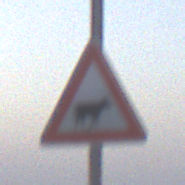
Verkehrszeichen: ViehtriebLinks
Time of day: SunriseSunset
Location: Outdoor (Suburban)
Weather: Clear
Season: NotSpecified
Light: Natural